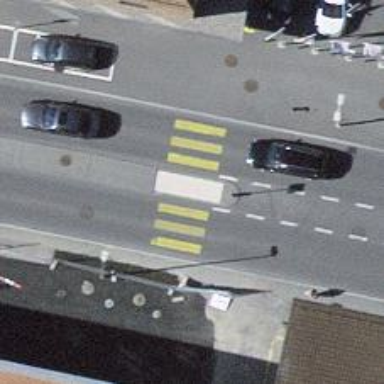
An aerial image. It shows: Marked crossing with pedestrian island.